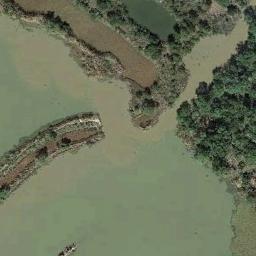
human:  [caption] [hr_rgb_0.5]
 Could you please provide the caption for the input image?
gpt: There are several fields in the lake in a wetland with lush green plants around the fields .

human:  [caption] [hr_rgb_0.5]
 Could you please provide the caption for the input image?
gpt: The wetland consists of bare land, Green plants and water .

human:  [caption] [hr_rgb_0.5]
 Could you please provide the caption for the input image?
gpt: There are a lot of green plants in the wetland .

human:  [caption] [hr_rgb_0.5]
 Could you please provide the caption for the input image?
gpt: There are a few lakes and a meandering river in this wetland .

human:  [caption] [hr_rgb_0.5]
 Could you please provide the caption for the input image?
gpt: There are some green trees on the wetland .